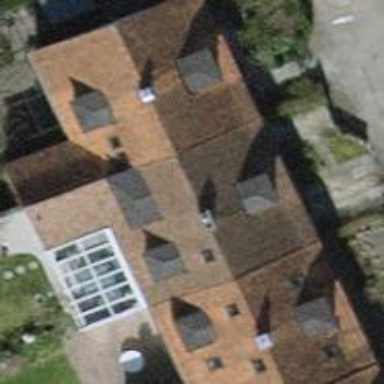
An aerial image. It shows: Gabled house with tile roof. The roof is oriented across the building.